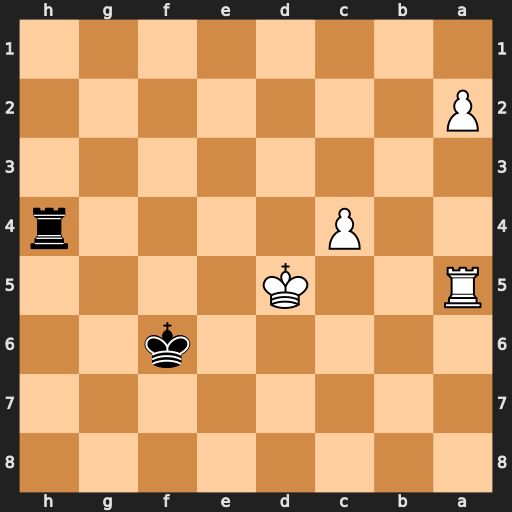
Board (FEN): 8/8/5k2/R2K4/2P4r/8/P7/8
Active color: b
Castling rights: -
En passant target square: -
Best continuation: Rh5+ Kd6 Rxa5